Field crop: maize
Growth stage: 2
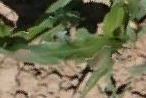
Species: maize